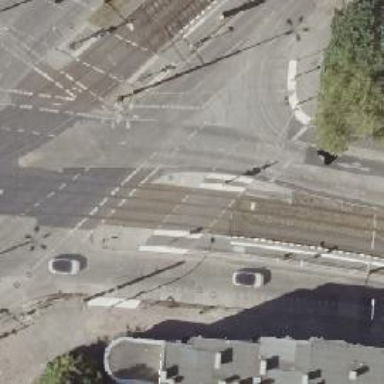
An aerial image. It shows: Footway that serves as traffic island.